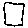
Label: square